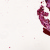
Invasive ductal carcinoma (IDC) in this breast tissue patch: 0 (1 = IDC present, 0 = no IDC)